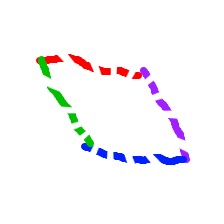
Shape: parallelogram